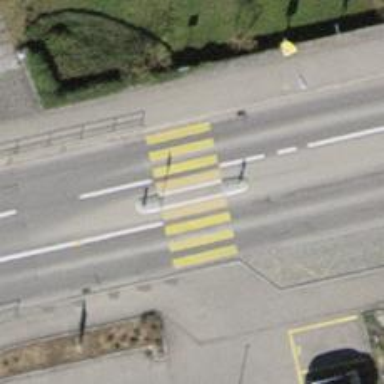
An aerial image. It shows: Marked zebra crossing with island.